Interaction volume radius: 10 \u00c5
Interaction volume height: 45 \u00c5
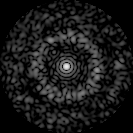
Disorder parameter: 0.8314